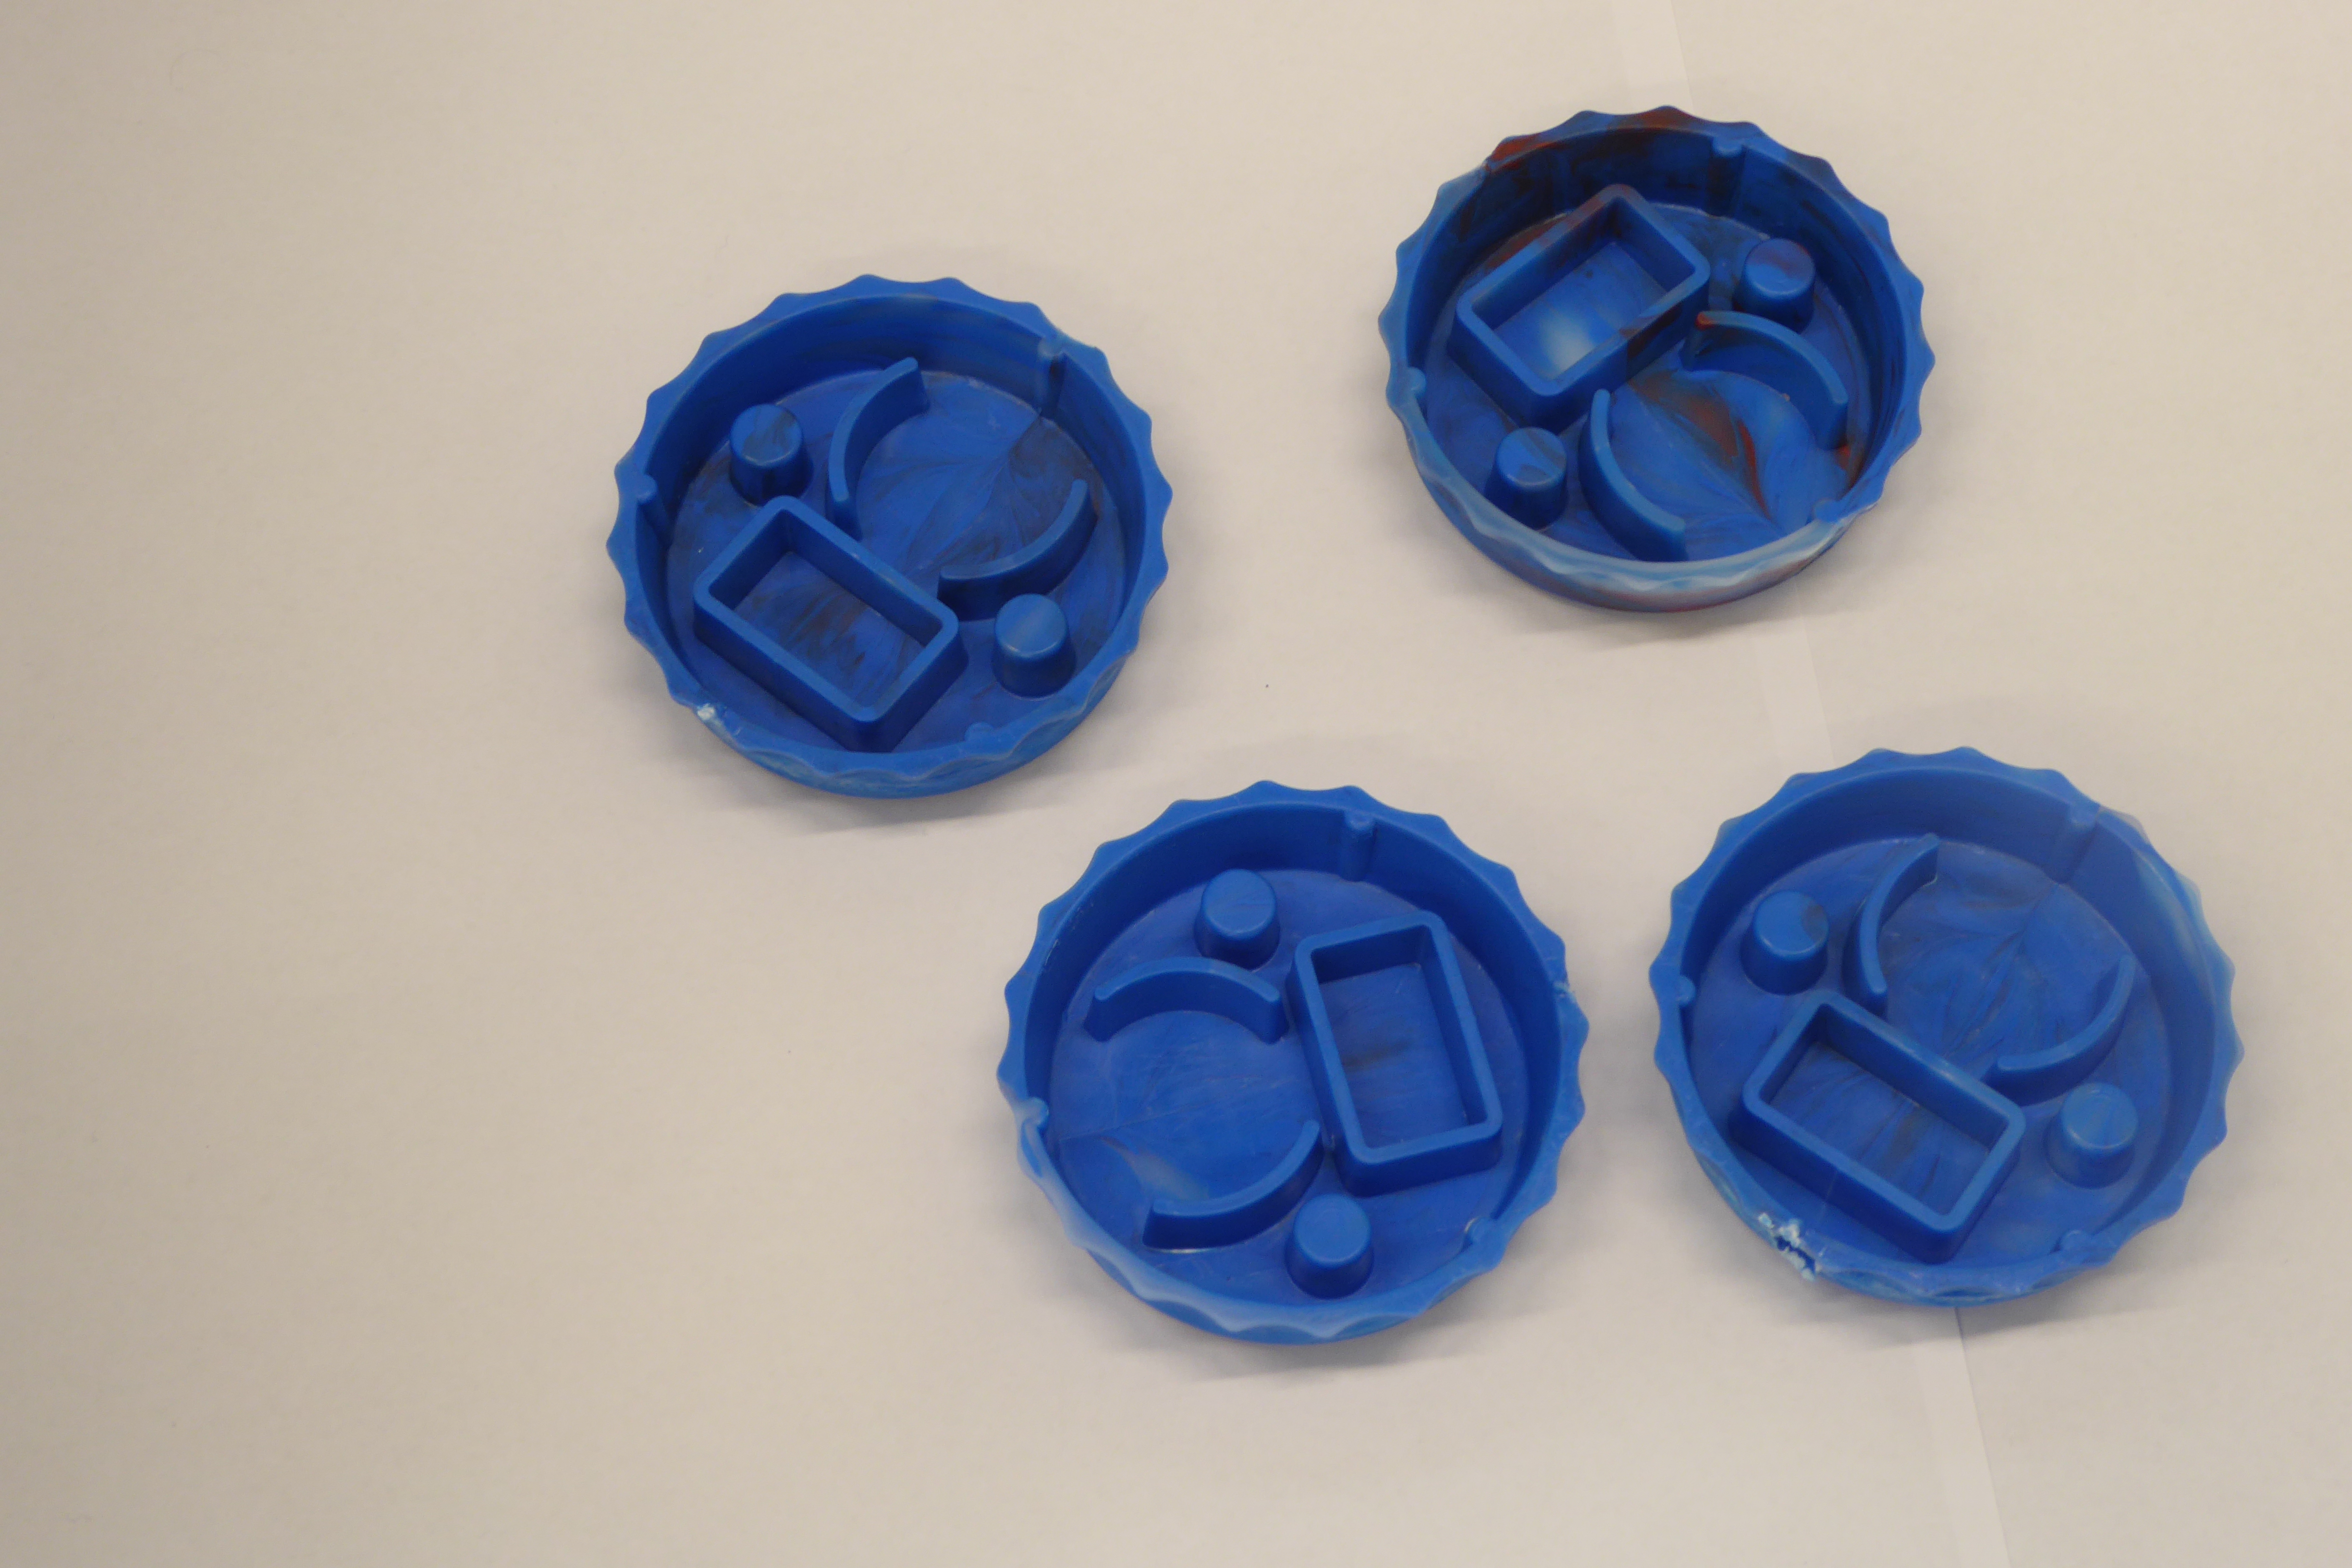
Label: Bottle Opener - Cover